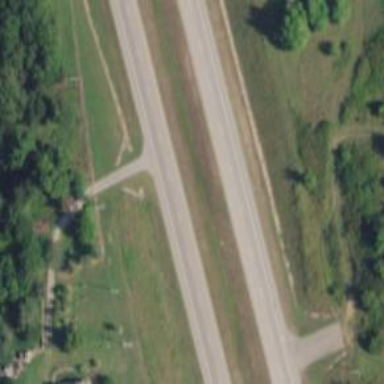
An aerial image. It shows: Trunk highway.